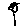
Label: flower